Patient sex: M
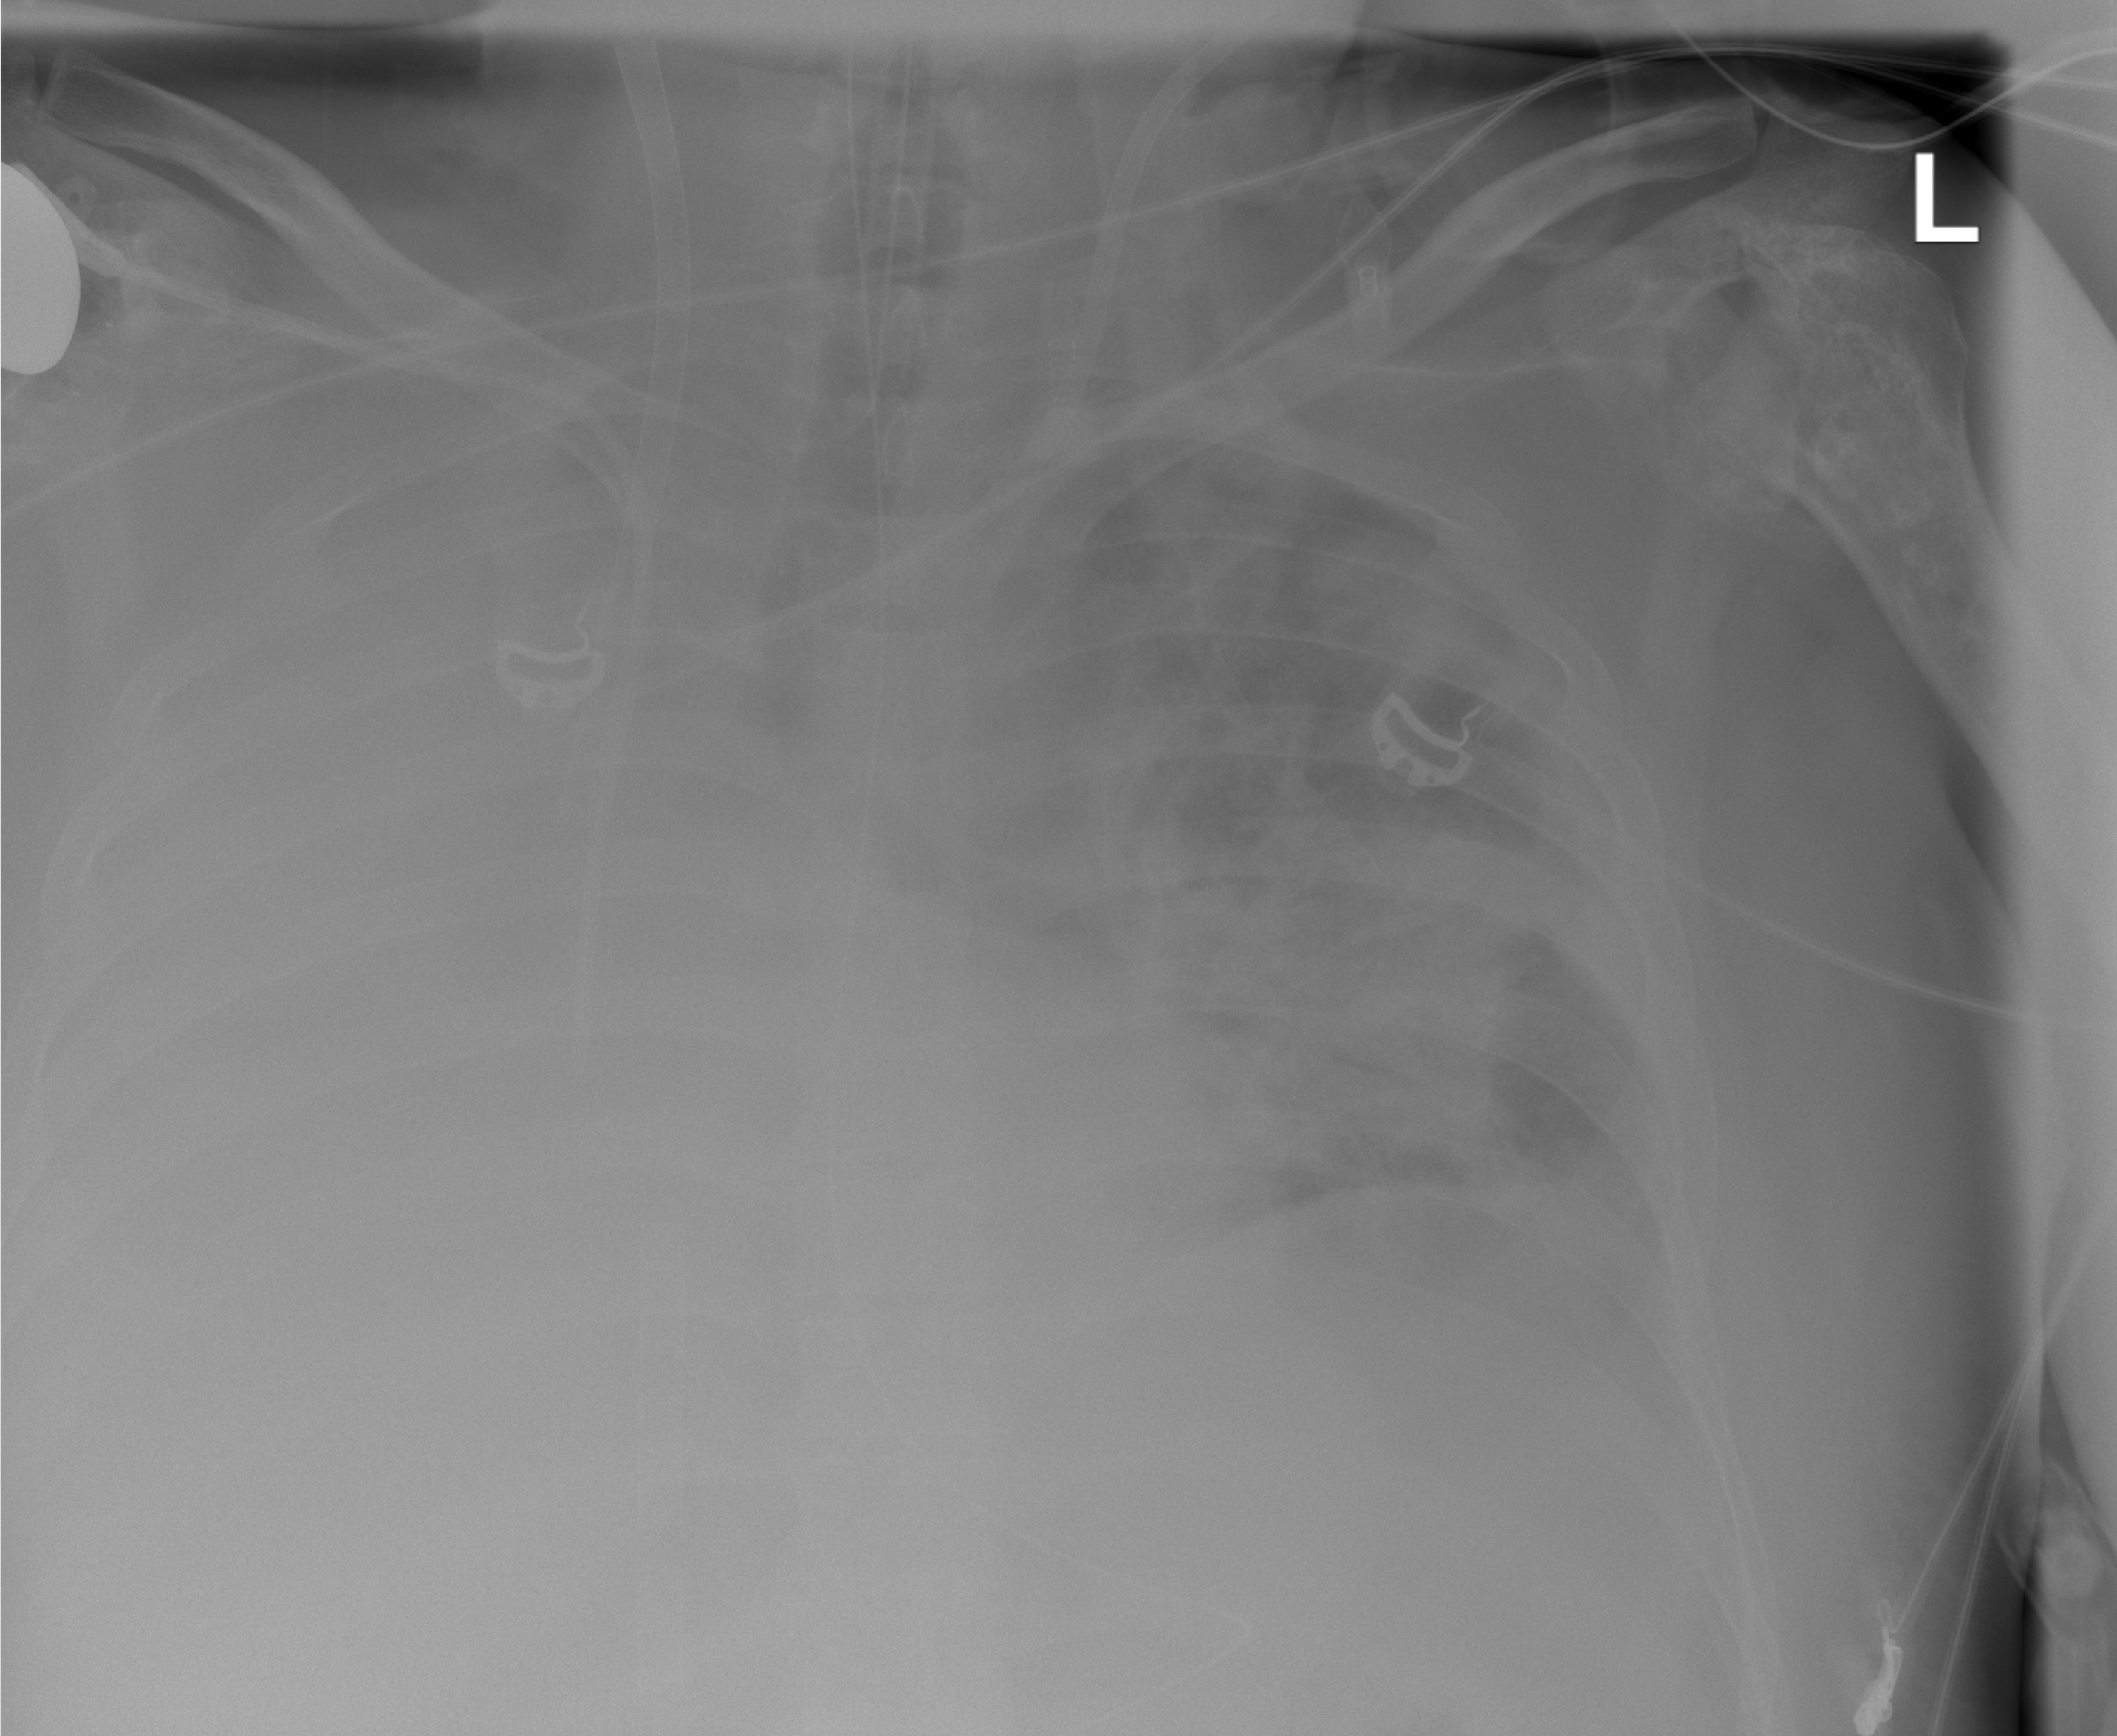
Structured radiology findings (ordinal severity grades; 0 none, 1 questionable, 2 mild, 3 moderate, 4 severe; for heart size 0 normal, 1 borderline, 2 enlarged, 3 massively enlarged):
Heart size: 0
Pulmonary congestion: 0
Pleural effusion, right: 3
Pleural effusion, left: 3
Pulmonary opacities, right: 4
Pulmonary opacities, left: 4
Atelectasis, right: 4
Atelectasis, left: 3